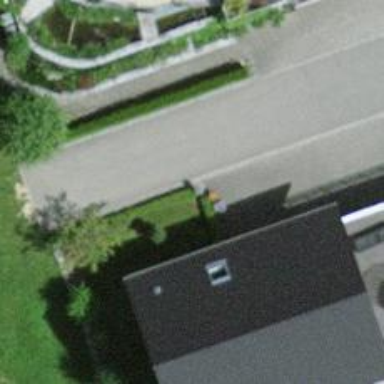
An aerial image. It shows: Hedge acting as barrier.